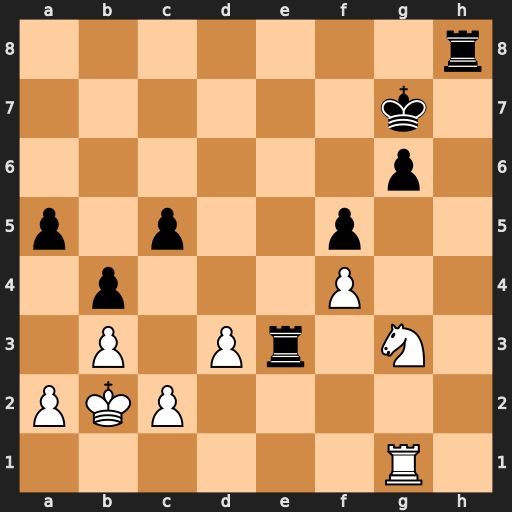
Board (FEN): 7r/6k1/6p1/p1p2p2/1p3P2/1P1Pr1N1/PKP5/6R1
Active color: w
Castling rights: -
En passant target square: -
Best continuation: Nxf5+ Kf6 Nxe3